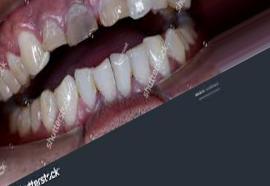
Condition: Tooth Discoloration